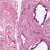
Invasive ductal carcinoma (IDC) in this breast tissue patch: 0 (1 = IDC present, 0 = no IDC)